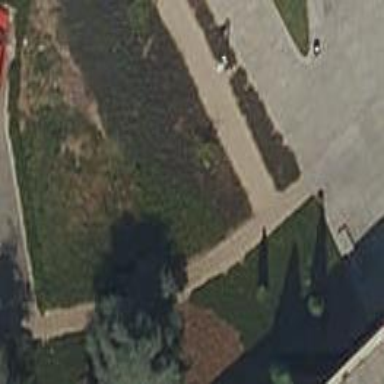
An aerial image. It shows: Footway made of unhewn cobblestone.